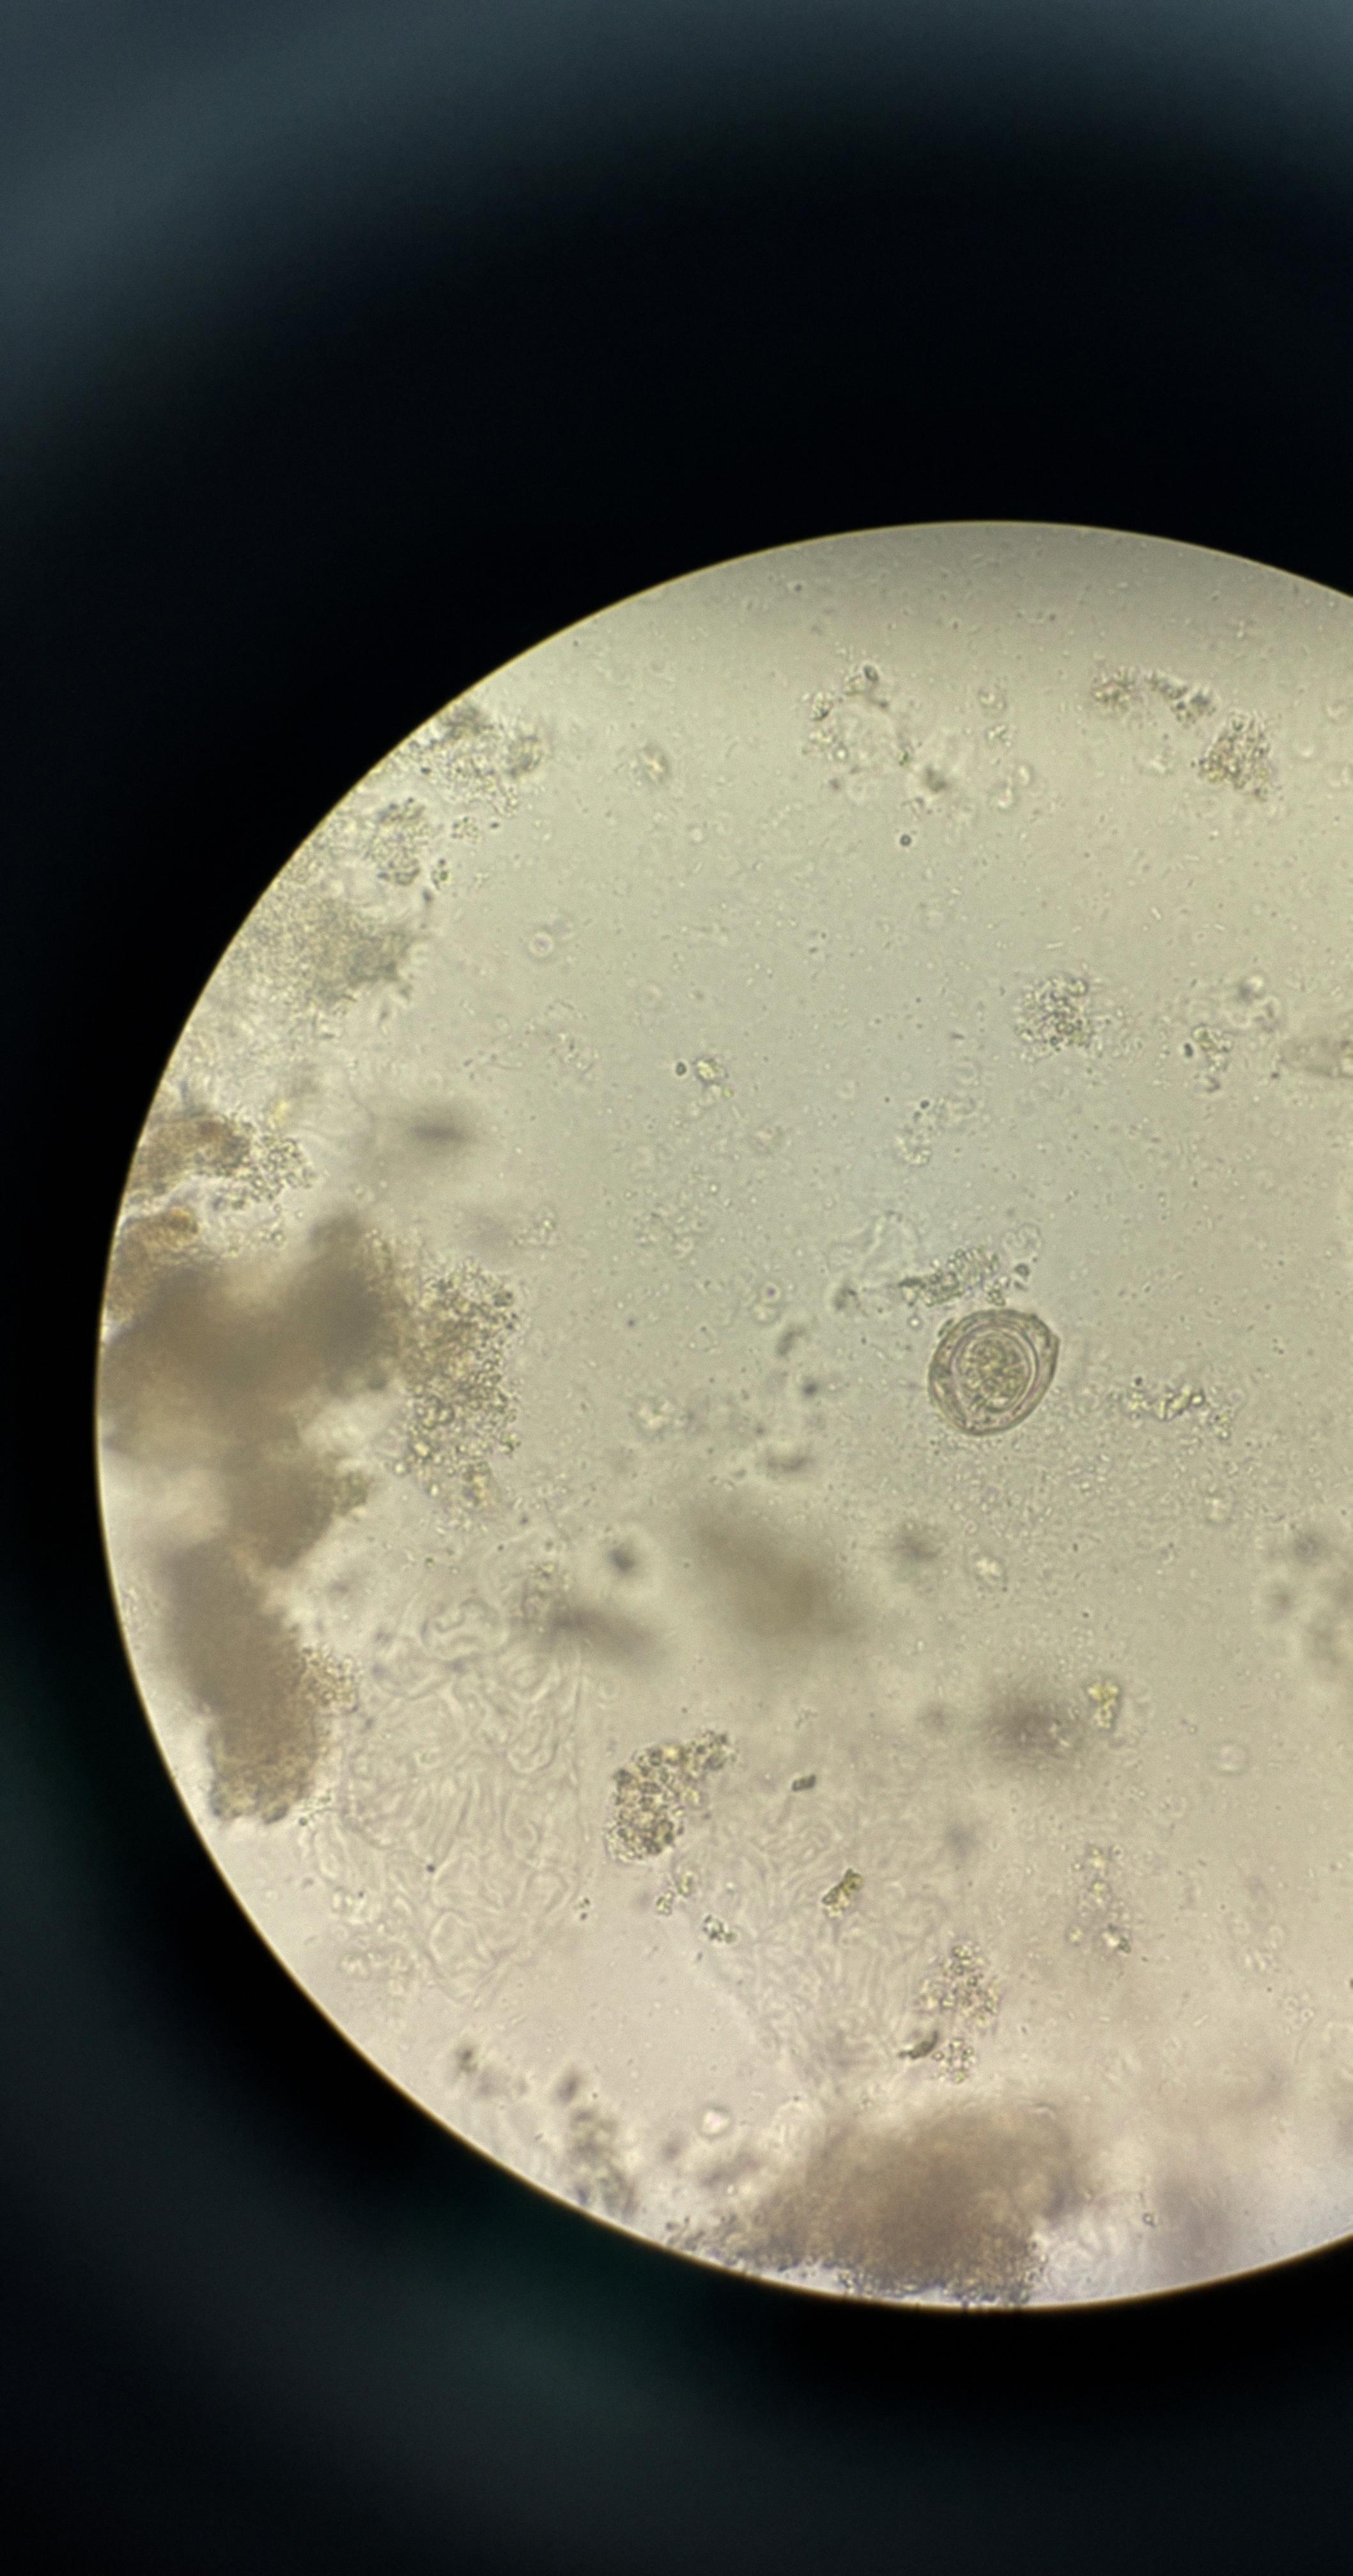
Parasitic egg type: Hymenolepis nana